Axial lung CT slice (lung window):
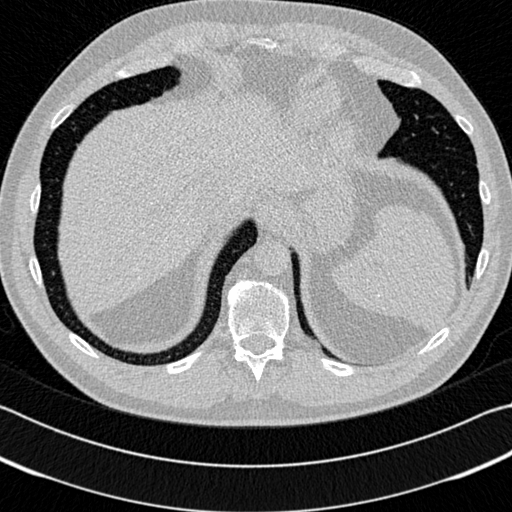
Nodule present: no